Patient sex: M
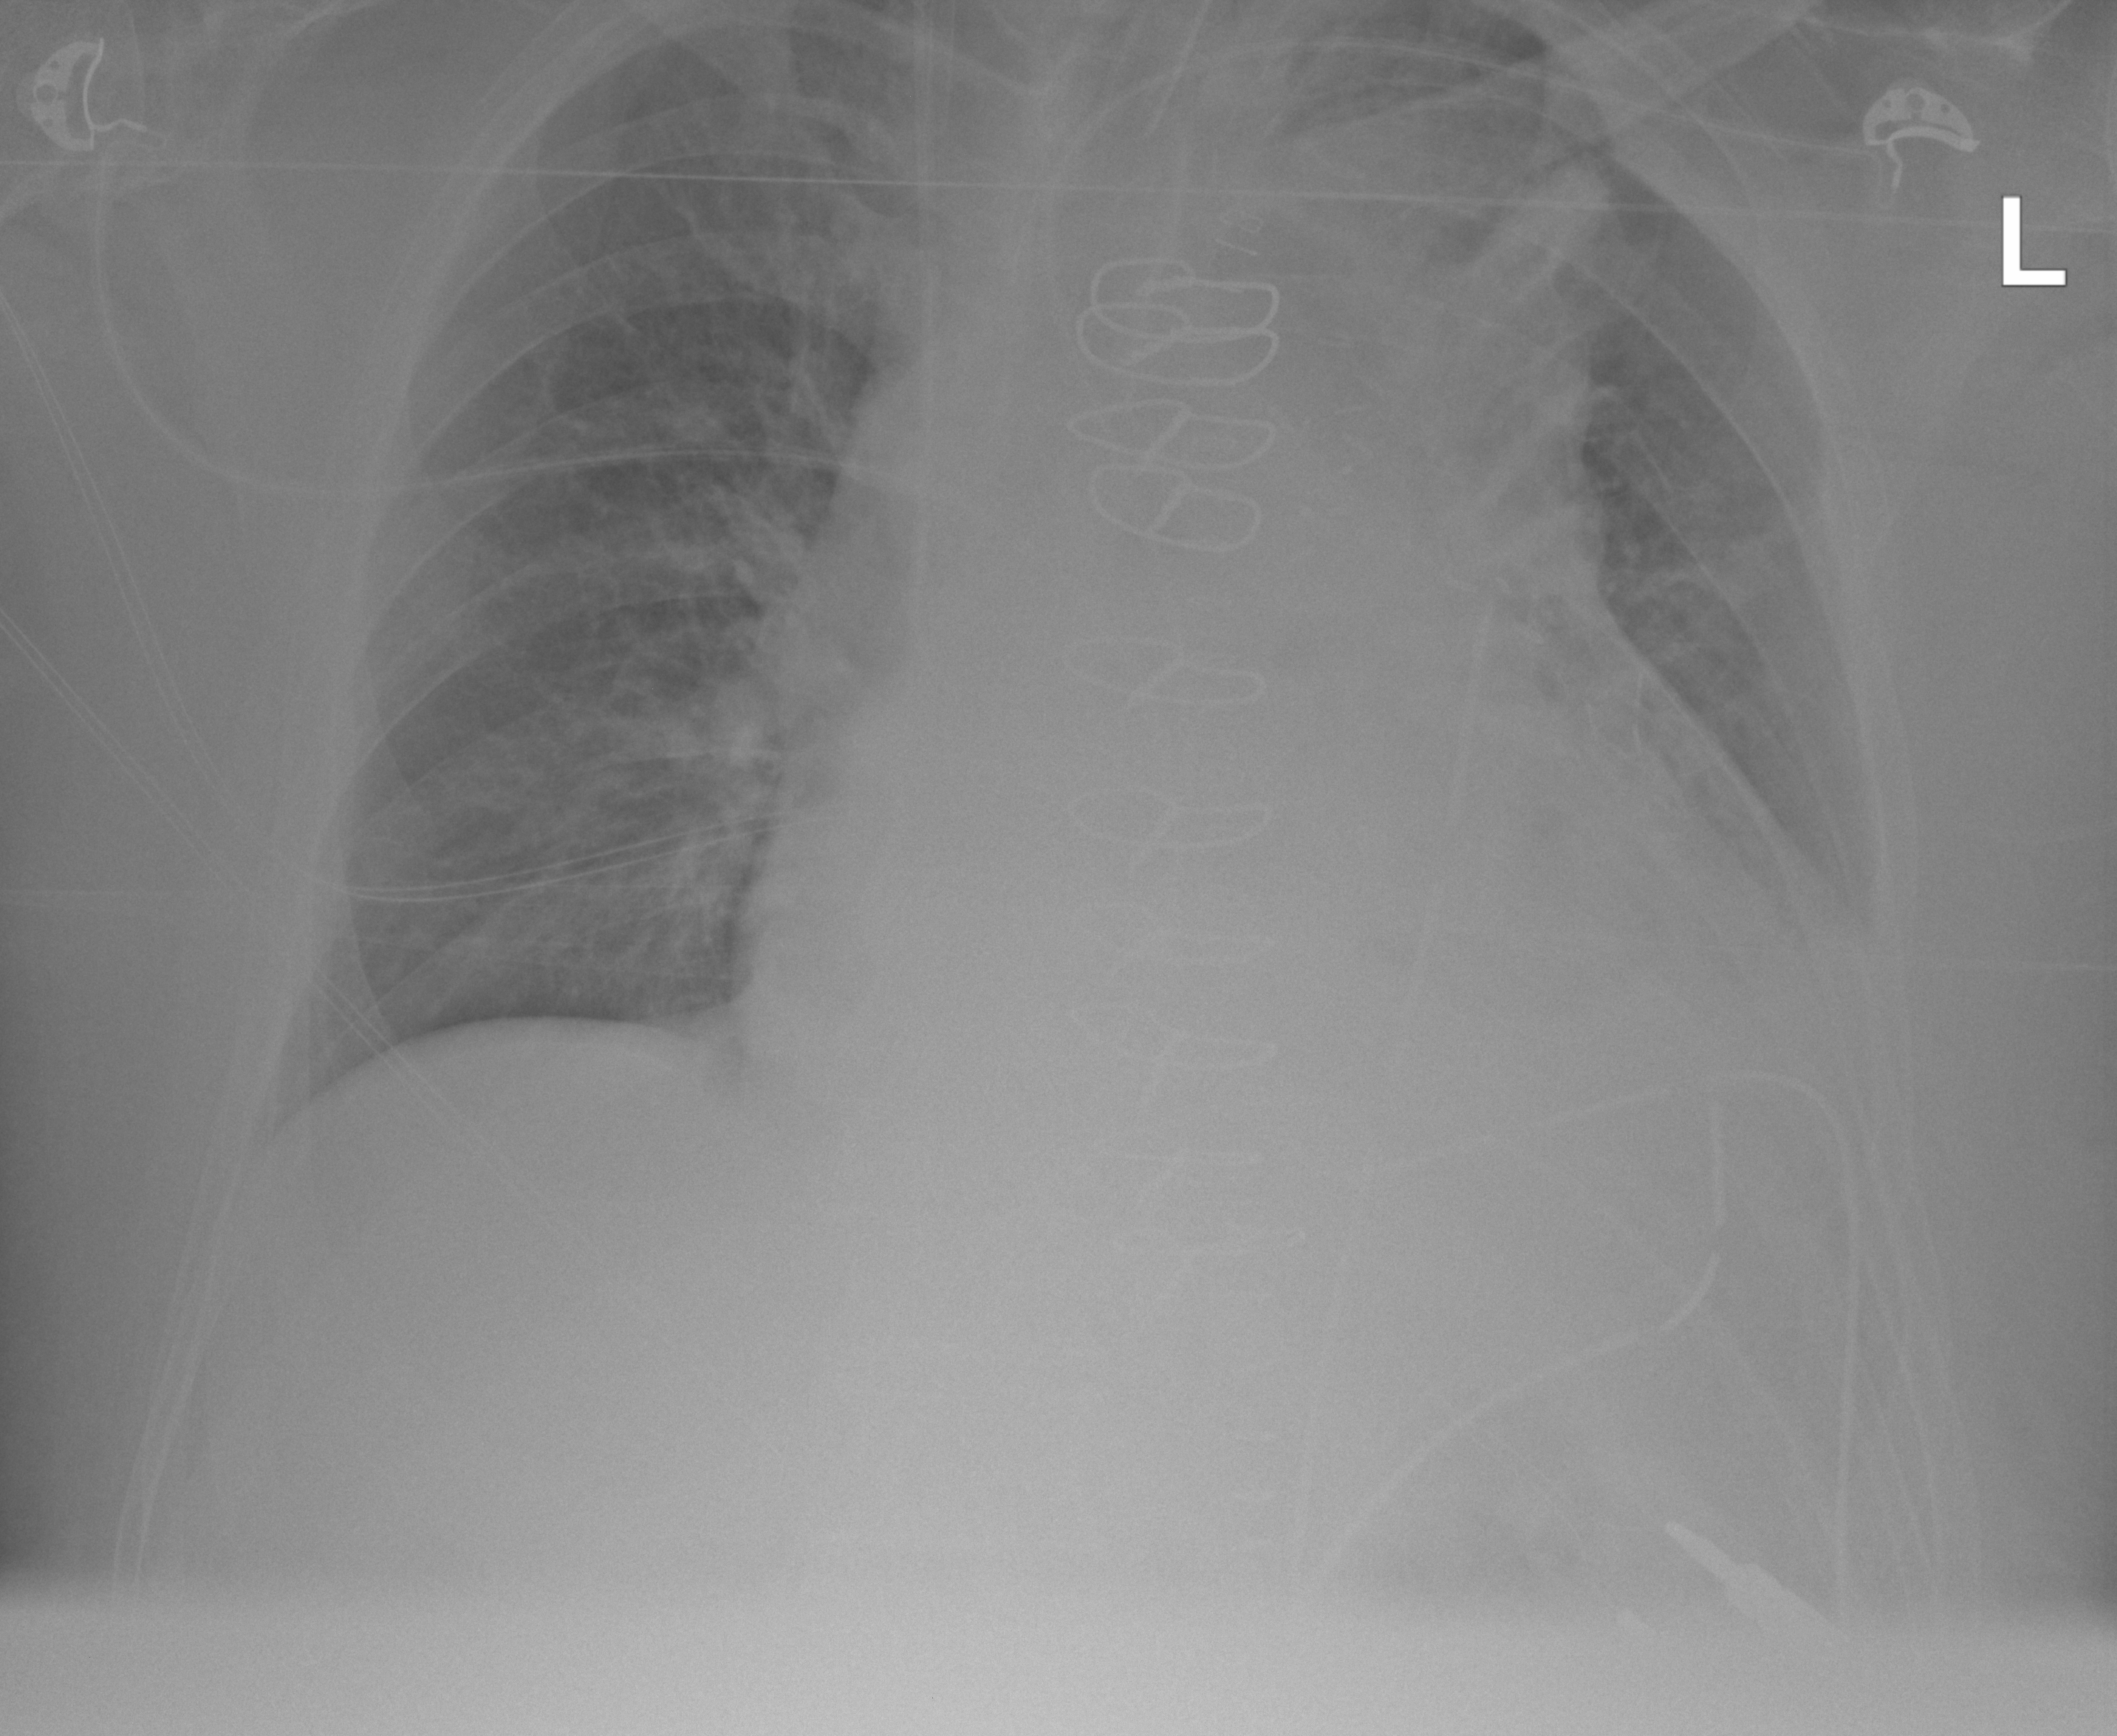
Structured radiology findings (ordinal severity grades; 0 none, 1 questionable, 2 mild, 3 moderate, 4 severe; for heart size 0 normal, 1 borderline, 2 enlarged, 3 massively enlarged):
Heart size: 2
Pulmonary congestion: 2
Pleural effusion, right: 0
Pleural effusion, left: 2
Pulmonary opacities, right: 0
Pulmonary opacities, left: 0
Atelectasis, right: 0
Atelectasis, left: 2